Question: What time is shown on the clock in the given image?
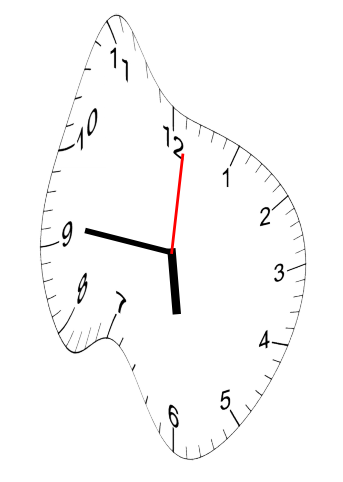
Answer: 05:46:01